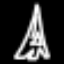
Label: The Eiffel Tower